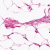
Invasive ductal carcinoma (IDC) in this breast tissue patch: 0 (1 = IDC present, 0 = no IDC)